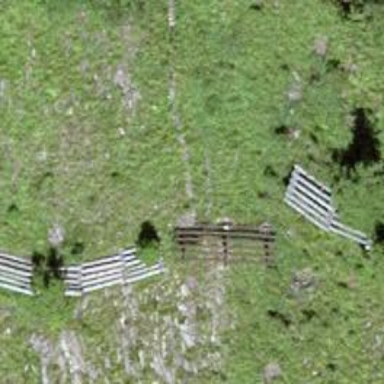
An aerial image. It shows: Man-made structure for avalanche protection.